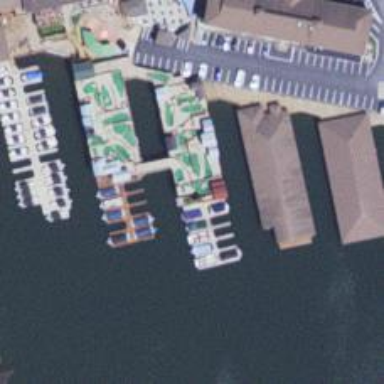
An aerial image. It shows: Pier with mooring facilities.